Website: walmart
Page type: review-order
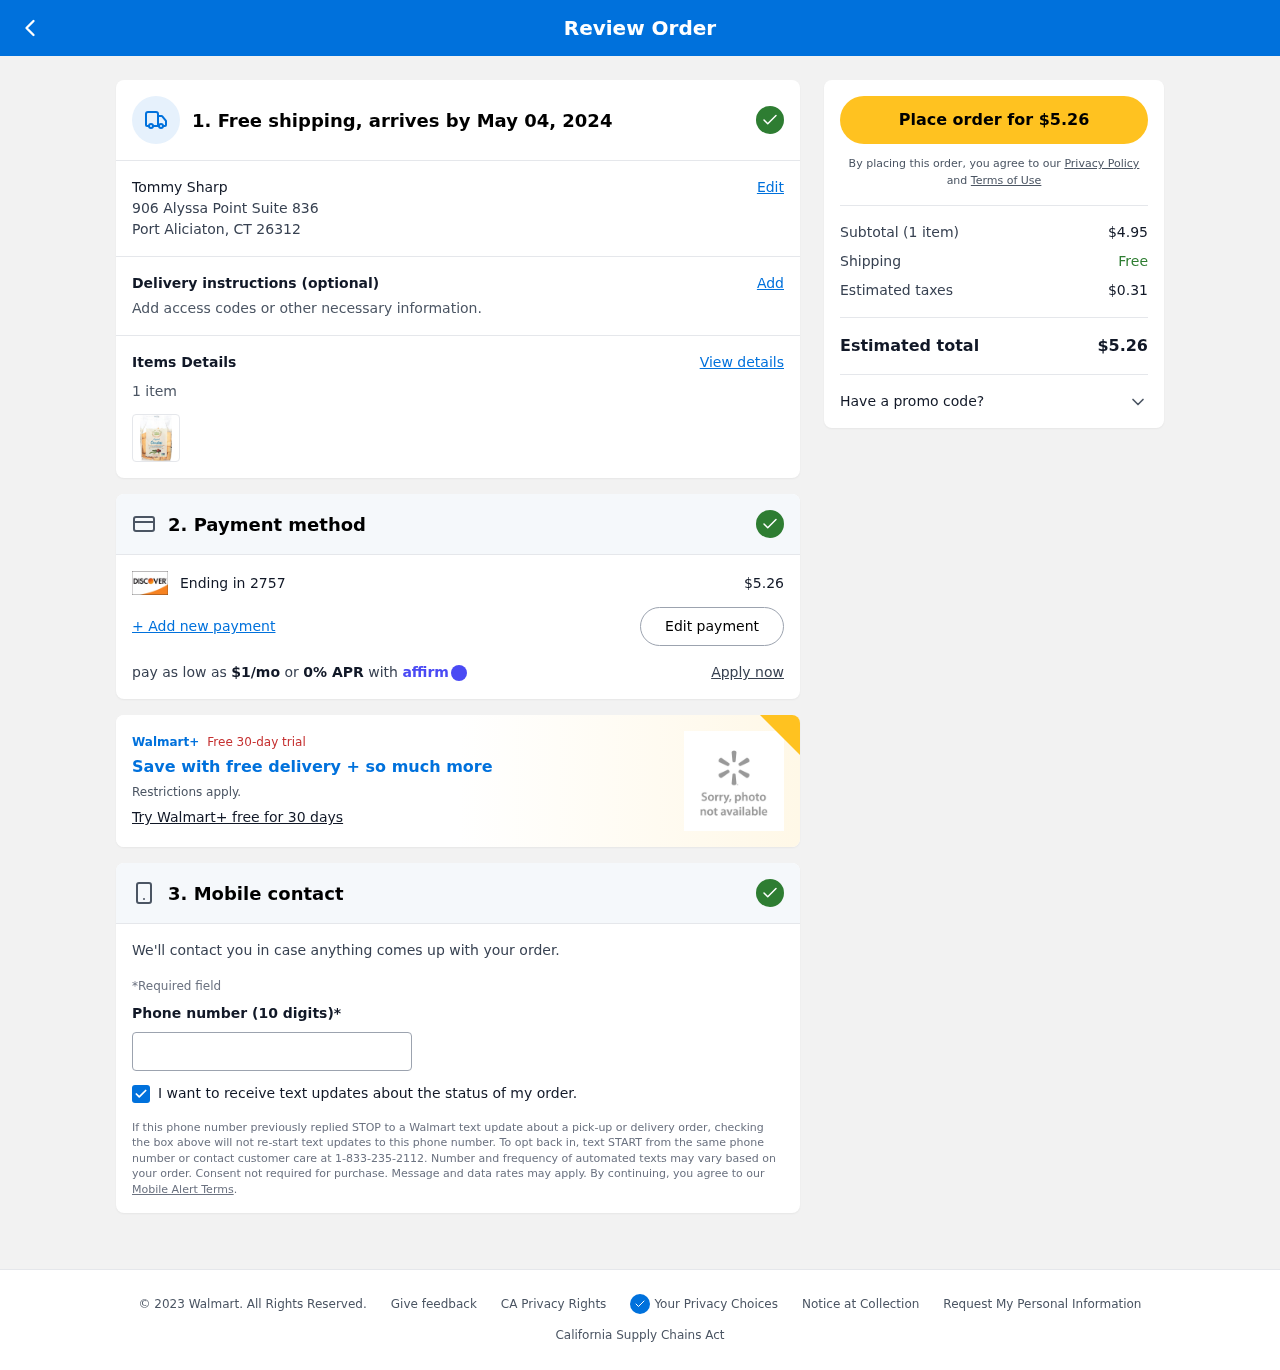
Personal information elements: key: PII_CARD_LAST4
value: Ending in 2757
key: PII_CITY_STATE_ZIP
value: Port Aliciaton, CT 26312
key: PII_FULLNAME
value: Tommy Sharp
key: PII_PHONE
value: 7948279225
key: PII_STREET
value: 906 Alyssa Point Suite 836
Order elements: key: ORDER_DELIVERY_DATE
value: May 04, 2024
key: ORDER_NUM_ITEMS
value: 1 item
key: ORDER_NUM_ITEMS
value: Subtotal (1 item)
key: ORDER_TOTAL
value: $5.26
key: ORDER_TOTAL
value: Place order for $5.26
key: ORDER_MONTHLY_PAYMENT
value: $1/mo
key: ORDER_SUBTOTAL
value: $4.95
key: ORDER_TAX
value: $0.31